Question: I am trying to write some output from my unit tests using 'System.Diagnostics.Debug.WriteLine(...)'
The problem is, each time I run the test, I cannot see the debug info in the output window. It was working fine and for some reason the debug option is now missing in show output from drop down.
Here is screenshot:

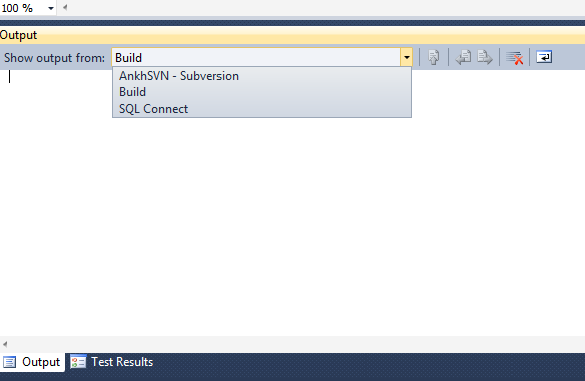
Answer: I figured it out:
I noticed in my Test Results window, after running the test, next to the little success green circle , there is another icon, i doubled clicked it. It was my test results, and it included all of the types of debug messages.